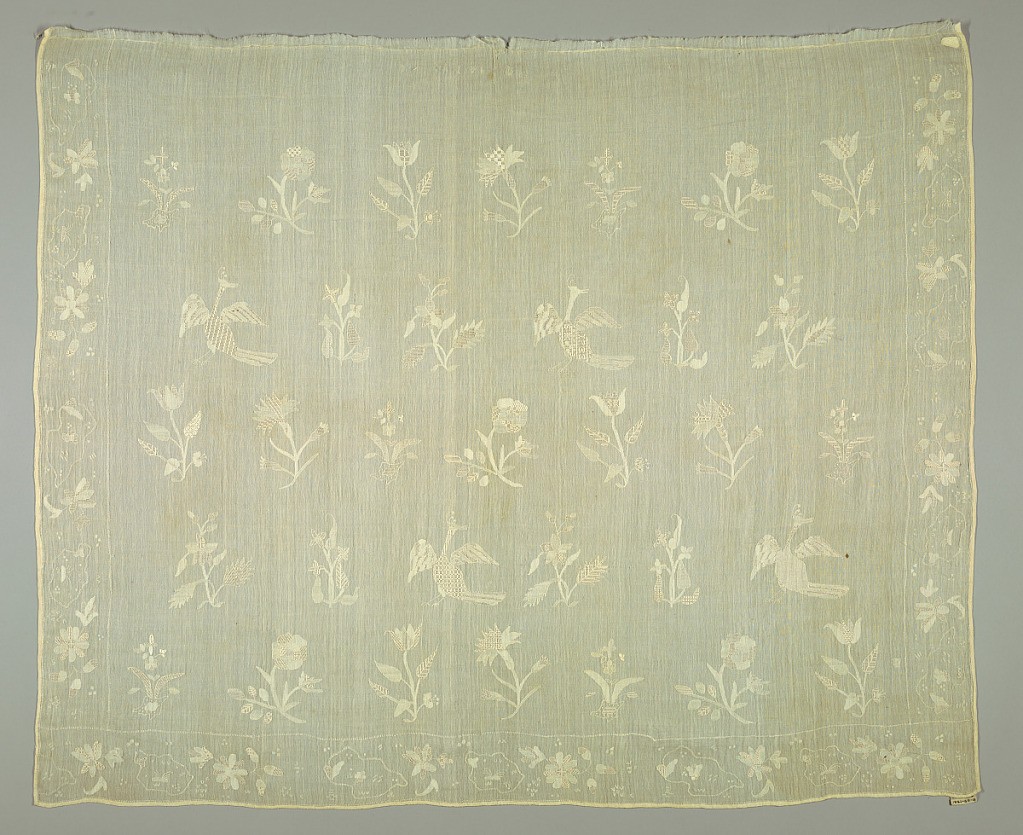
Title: Apron
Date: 1733
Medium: linen Technique: withdrawn element work, embroidery
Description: Field of detached motifs including birds and flowers, and the initials 'SK' in at least two motifs. The apron has been removed from its band.